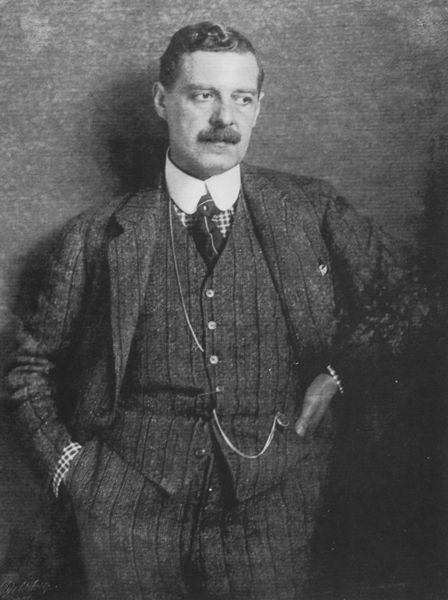
Titel: Peter Behrens, Architekt
Künstler: Rudolf Dührkoop
Schlagwörter: dunkel, hand, kopf, mann, schatten, elegant, grau, kariert, licht, mund, nase, ohr, raum, schwarz, stirn, weiss, zimmer, blick, tuch, karo, karriert, anzug, bart, hemd, hose, jacke, schnurrbart, wand, arm, augen, band, gesicht, kragen, mensch, bildnis, herr, hände, portrait, porträt, auge, haare, halbfigur, schnur, stehend, adel, england, frontal, kinn, ohren, scheitel, lehrer, russland, kette, bank, krawatte, seitenscheitel, angelehnt, gestreift, streifen, uhr, wange, knöpfe, jackett, sakko, schick, schnauzbart, jacket, weste, striche, foto, fotografie, photographie, stolz, schwarz-weiss, adeliger, manschette, tasche, schnautzer, photo, uhrenkette, uhrkette, taschentuch, kravatte, armband, schlips, nadelstreifen, hosentasche, schwartz, einstecktuch, oberlippenbart, taschenuhr, taschen, fotographie, gebildet, klassisch, studio, armbeuge, fotostudio, blazer, blaue reiter, schnorr, grau7, haaree, akademiker, bourgeois, schlipps, schwartz-weiss, schnor, krao, hande in den taschen, hisentasche